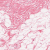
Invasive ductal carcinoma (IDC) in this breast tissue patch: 0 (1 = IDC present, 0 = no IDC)